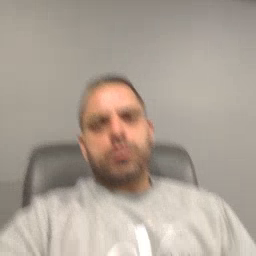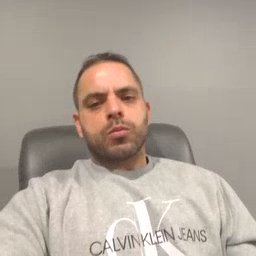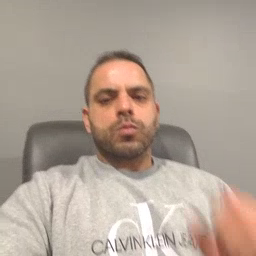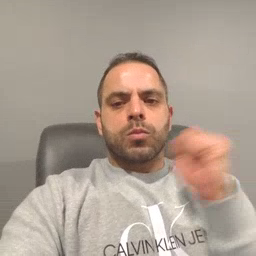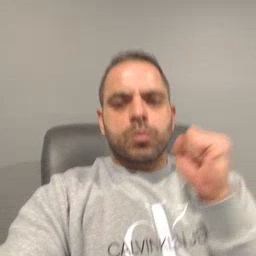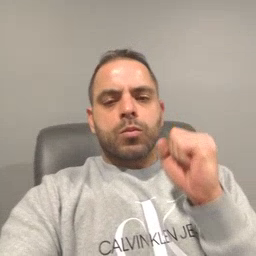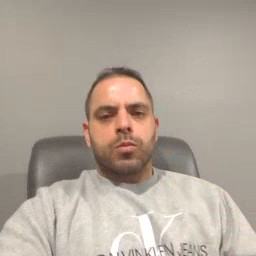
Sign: refrigerator